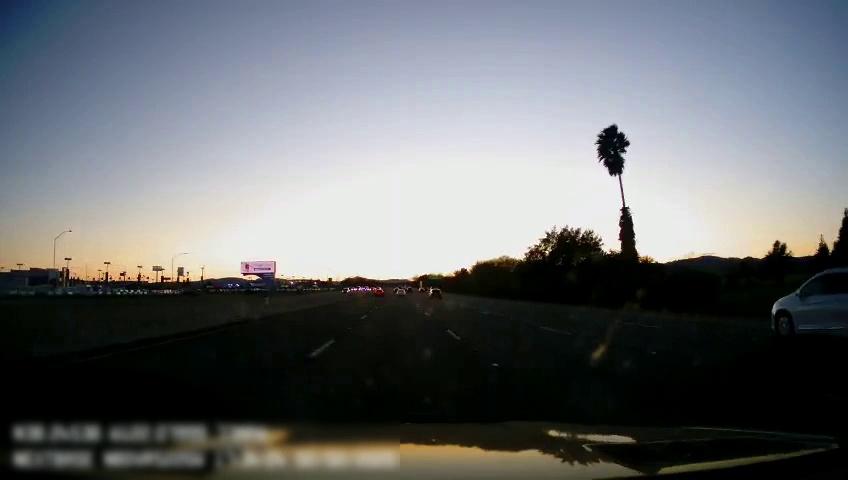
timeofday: Day
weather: Sunny
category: Drivable Space
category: Vehicles | SUV
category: Vehicles | SUV
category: Vehicles | SUV
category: Lanes | Current Lane
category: Lanes | Alternate Lane
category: Lanes | Alternate Lane
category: Lanes | Current Lane
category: Lanes | Alternate Lane
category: Lanes | Alternate Lane
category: Traffic | Signs